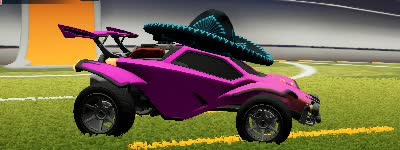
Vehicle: octane